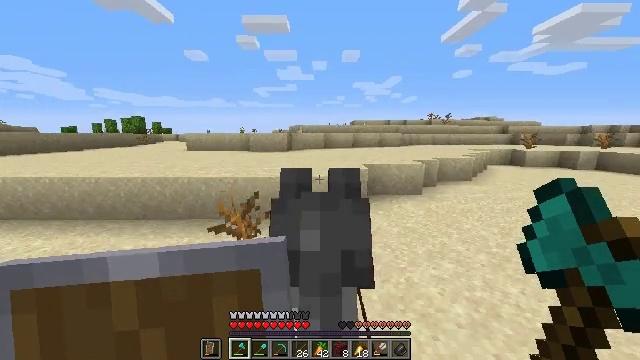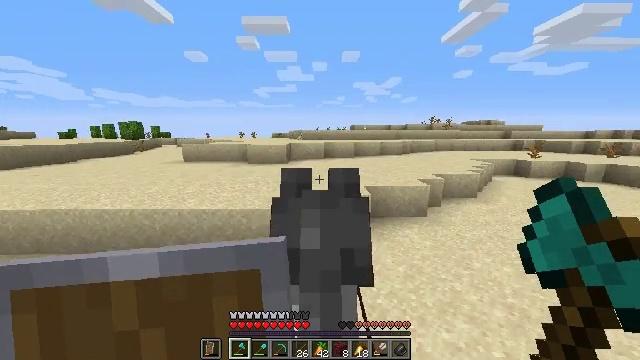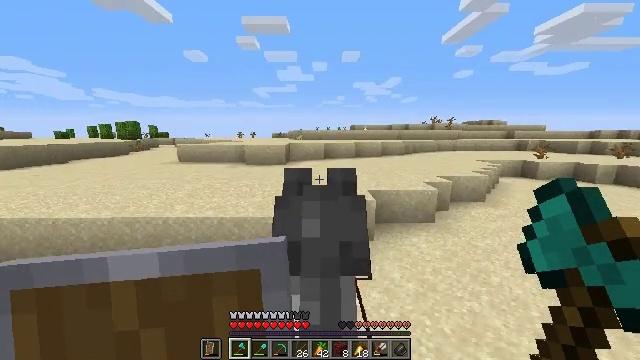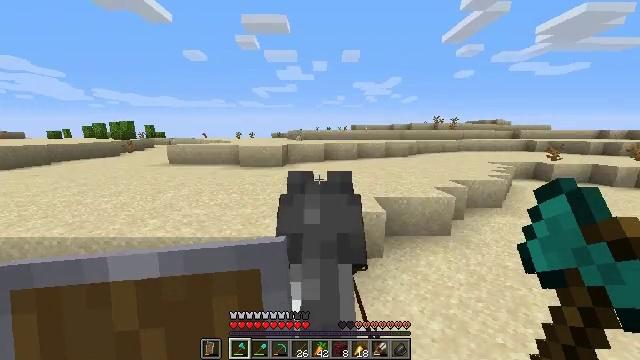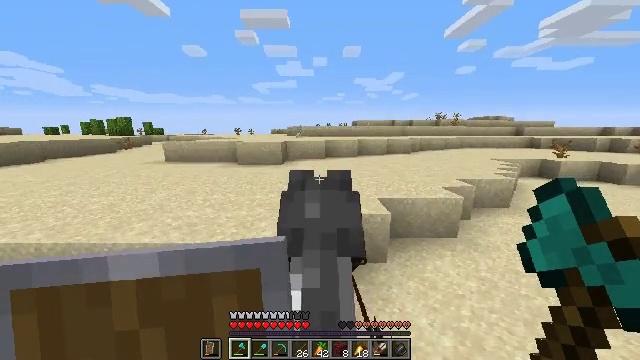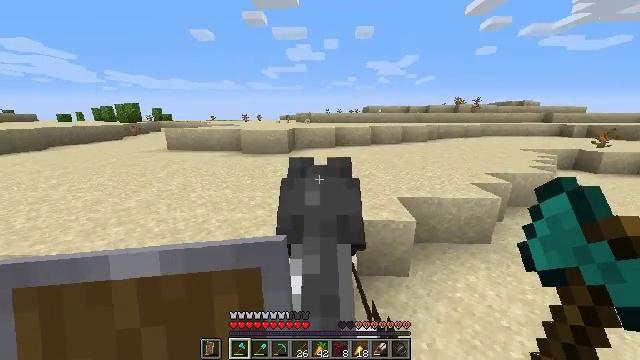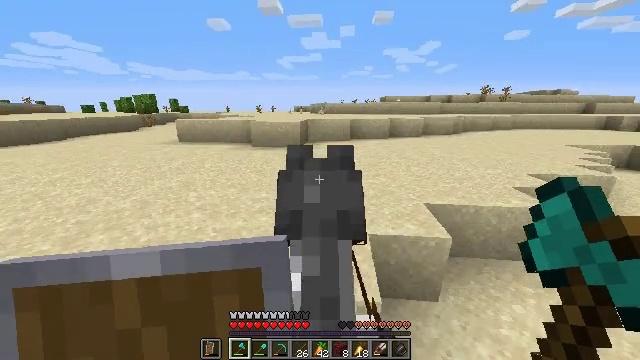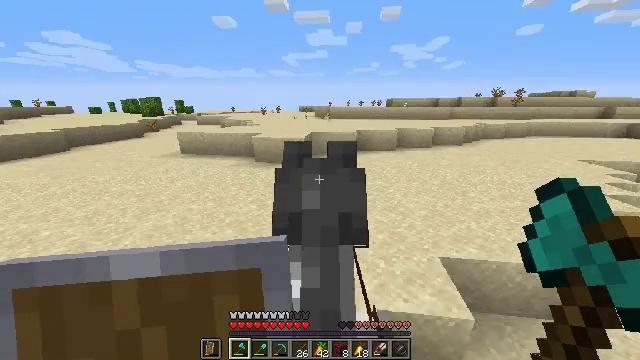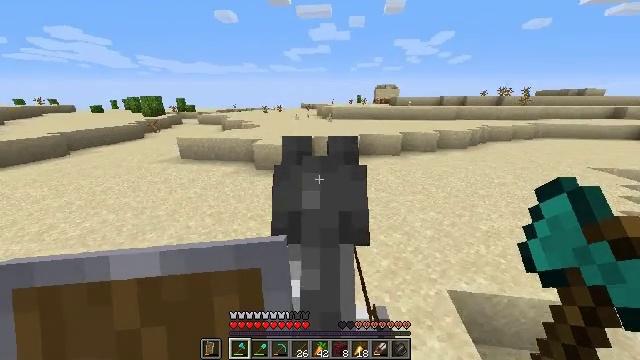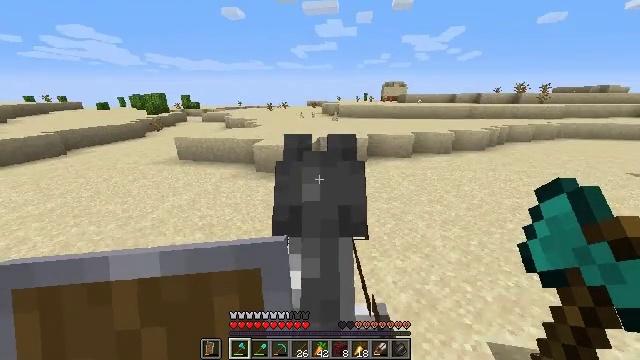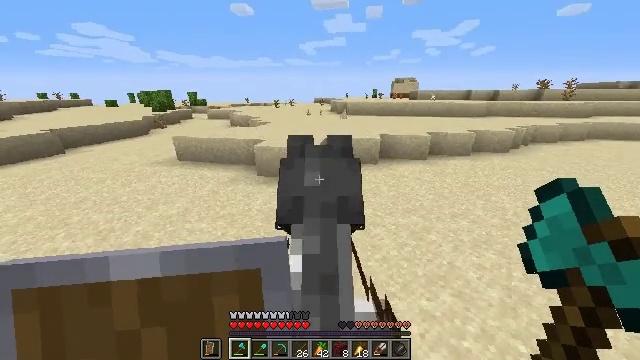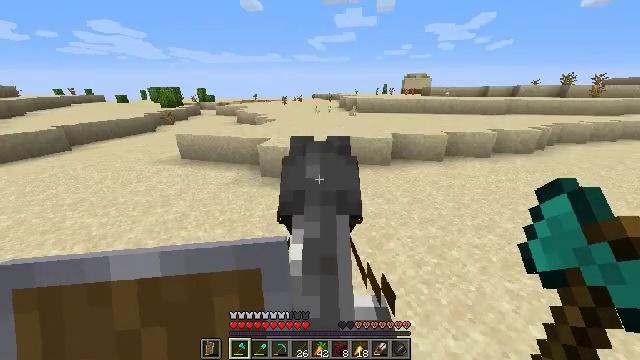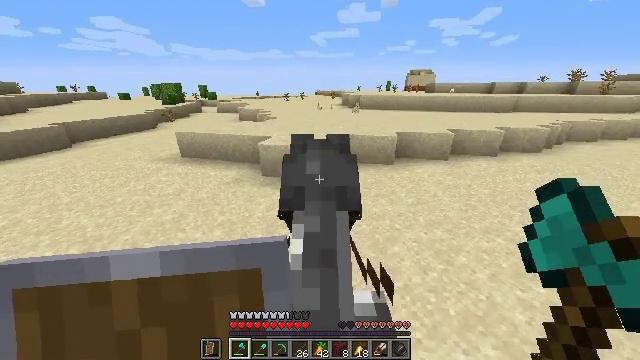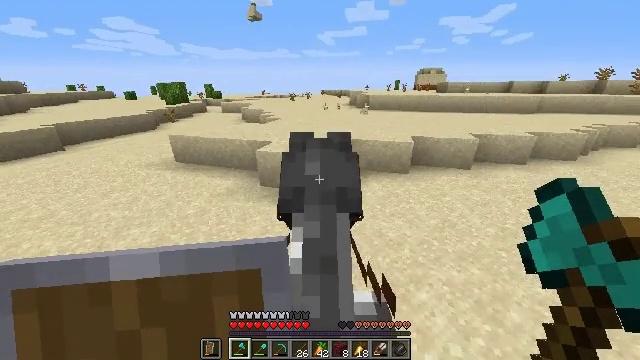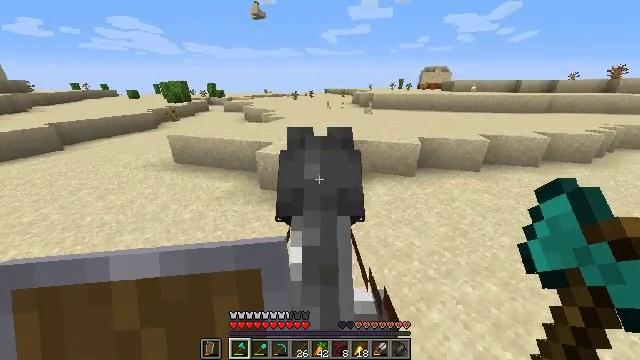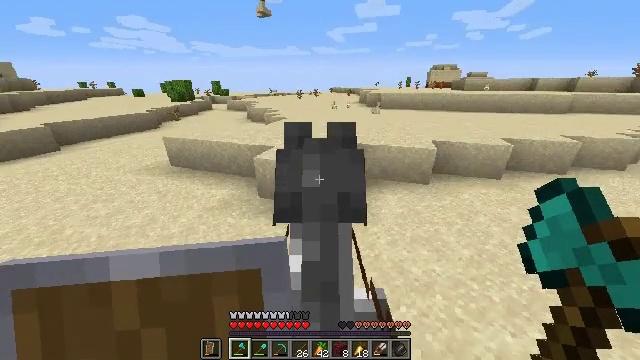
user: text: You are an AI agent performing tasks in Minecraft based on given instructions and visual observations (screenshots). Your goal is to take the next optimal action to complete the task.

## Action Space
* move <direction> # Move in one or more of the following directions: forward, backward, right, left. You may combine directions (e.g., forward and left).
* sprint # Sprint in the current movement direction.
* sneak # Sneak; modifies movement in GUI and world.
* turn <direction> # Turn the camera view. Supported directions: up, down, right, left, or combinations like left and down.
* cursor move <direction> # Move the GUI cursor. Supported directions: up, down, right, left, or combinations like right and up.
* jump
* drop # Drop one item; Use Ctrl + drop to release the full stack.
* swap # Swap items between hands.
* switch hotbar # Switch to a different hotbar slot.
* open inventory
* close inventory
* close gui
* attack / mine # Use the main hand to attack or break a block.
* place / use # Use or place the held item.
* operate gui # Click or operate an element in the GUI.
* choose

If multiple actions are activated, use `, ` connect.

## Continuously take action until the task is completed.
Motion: motion action
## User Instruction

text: Dig up some sand.
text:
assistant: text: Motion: move forward, sprint
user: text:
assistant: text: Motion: move forward, sprint
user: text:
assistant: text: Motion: move forward, sprint
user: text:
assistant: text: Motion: move forward, sprint
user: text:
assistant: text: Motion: move forward, sprint, turn left and down
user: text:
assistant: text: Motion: move forward, sprint, turn left and down
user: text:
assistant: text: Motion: move forward, sprint
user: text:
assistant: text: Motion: move forward, sprint, turn left and down
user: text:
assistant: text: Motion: move forward, sprint
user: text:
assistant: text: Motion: move forward, sprint, turn left
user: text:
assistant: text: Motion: move forward, sprint, turn left
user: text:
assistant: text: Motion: move forward, sprint, turn left
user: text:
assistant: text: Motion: move forward, sprint
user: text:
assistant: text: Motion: move forward, sprint, turn left
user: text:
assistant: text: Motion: move forward, sprint
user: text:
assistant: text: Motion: move forward, sprint
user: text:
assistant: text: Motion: move forward, sprint
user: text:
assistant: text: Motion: move forward, sprint
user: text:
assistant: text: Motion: move forward, sprint
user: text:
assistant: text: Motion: move forward, sprint
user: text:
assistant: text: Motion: move forward, sprint
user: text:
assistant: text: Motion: move forward, sprint
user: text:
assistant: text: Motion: move forward, sprint
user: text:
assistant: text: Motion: move forward, sprint, turn right and up
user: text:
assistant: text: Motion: move forward, sprint, turn right and up
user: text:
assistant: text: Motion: move forward, sprint, turn right
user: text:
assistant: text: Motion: move forward, sprint
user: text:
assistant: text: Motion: move forward, sprint, turn right
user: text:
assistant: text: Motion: move forward, sprint, turn right
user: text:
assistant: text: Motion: move forward, sprint